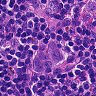
Metastatic tissue present: yes